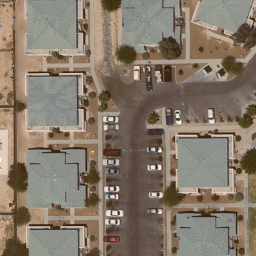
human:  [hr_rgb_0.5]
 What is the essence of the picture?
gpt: dense residential